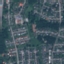
Land use / land cover class: Residential